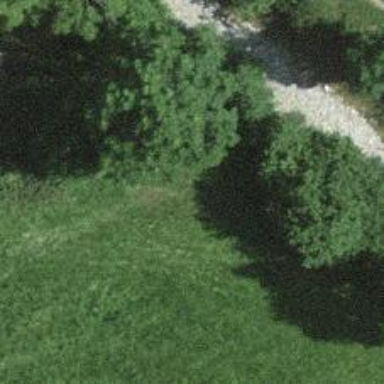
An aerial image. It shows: Grassy path.